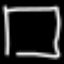
Label: square